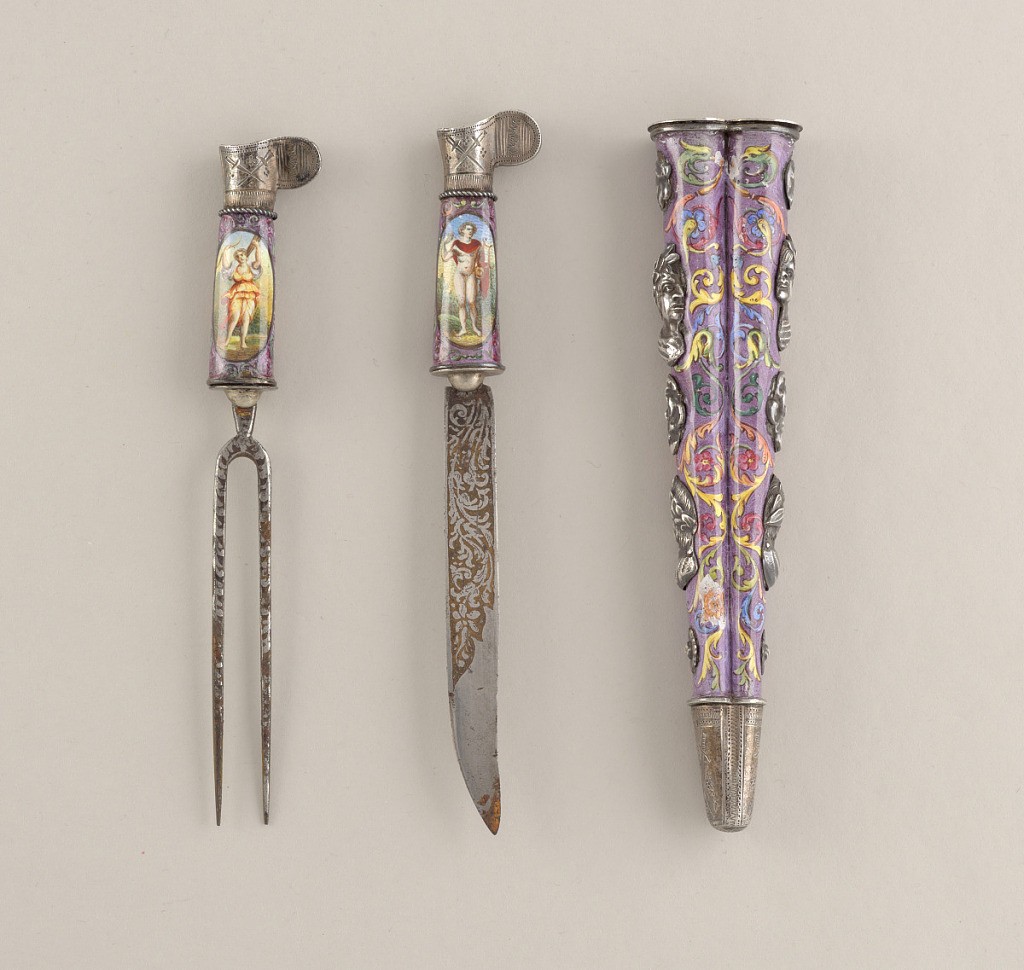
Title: sheath
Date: ca. 1680
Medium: silver, enamel
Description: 1985-103-63-a: Tapered sheath, light purple enamel with multi-col...;     1985-103-63-b: Blade straight-sided, the upper edge tapering towa...;     1985-103-63-c: Fork with two-pointed tines. Handle enameled, oval...